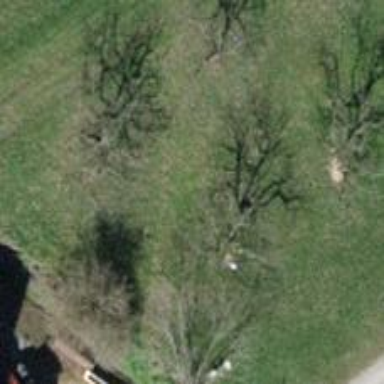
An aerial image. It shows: Orchard.